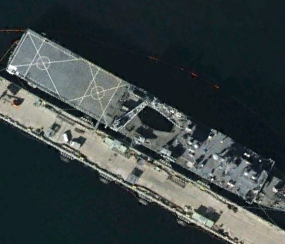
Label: combat